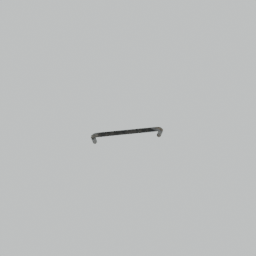
Label: architecture